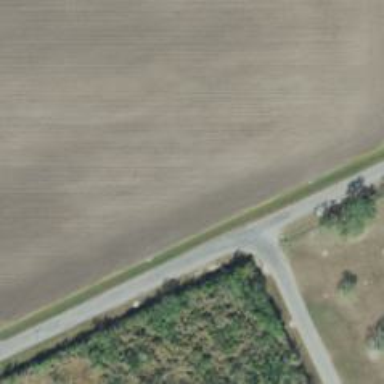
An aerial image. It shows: Unclassified road.